Question:
I try to do circle menu like in this app.
In "expanded" mode i draw this component like follows:
'''
<RelativeLayout android:id="@+id/bigCircle">
<!--color full borders-->
<my.custom.component android:id="@+id/middleCircle">
<!--circle for buttons-->
<RelativeLayout android:id="@+id/smallCircle">
<!--minus button-->
</RelativeLayout>
</my.custom.component>
</RelativeLayout>
'''
In onDraw method of 'my.custom.component' i divide circle on 8 parts by using 'android.graphics.Path' with 'android.graphics.Paint' and some math.
Visually i have exactly as shown in the screenshot. But when i press on part of circle, i need redraw this part in another color to show user what something going on.
How i can redraw part of component's canvas cutting off from another part of canvas by 'android.graphics.Path' for example. In another word i know what redraw canvas i should do in onDraw method, i know that i can show some bitmap from drawables painted in photoshop and have some "multiscreen trouble", i know how i can determine part which user pressed. But i don't know how i can select part of canvas and redraw it.
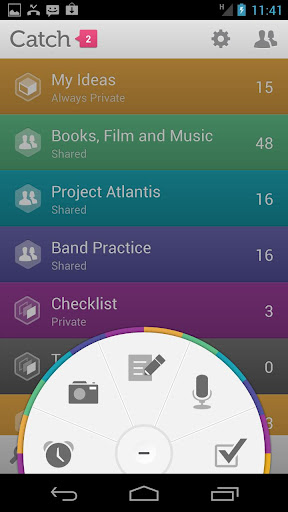
Answer: Developer of Catch here. If I'm understanding your issue, you're having trouble understanding how to specifically draw the highlight/selection indicator on a section of your circular menu.
While there are plenty of different ways one could implement it, what you're leaning towards (using 'android.graphics.Path') is how we did it. In the view hierarchy of our capture button, there's an element that serves as the canvas on which the selection highlight color (if there an active selection) is drawn.
If you had a similar custom 'View' in your layout, you could duplicate this behavior like so. First, you'll need the 'Path' that defines the selection for a particular circle segment. Using 'Path.addArc(RectF, float, float)' we can get the pizza-slice-shaped path we need:
'''
private Path getPathForSegment(float startAngle, float sweep) {
Point center = new Point(getWidth() / 2, getHeight() / 2);
RectF rect = new RectF(0f, 0f, getWidth(), getHeight());
Path selection = new Path();
selection.addArc(rect, startAngle, sweep);
selection.lineTo(center.x, center.y);
selection.close();
return selection;
}
'''
The 'getWidth()' and 'getHeight()' above are for the enclosing custom view object, so they define the bounding box that contains the circle on which the selection is drawn.
Then, in your custom view's 'onDraw(Canvas)', if your code has determined a selection should be drawn for a segment:
'''
@Override
protected void onDraw(Canvas canvas) {
// Assume one has the rest of these simple helper functions defined
if (shouldDrawSelection()) {
float startAngle = getStartAngleOfSelectedSegment();
float sweep = getSweepAngle();
Paint paint = getPaintStyleForSelectedSegment();
Path path = getPathForSegment(startAngle, sweep);
canvas.drawPath(path, paint);
}
// ...
super.onDraw(canvas);
}
'''
In the other areas of your code that are tracking touches, just call 'invalidate()' on the custom view so that it will redraw (or not) the selection path based on changes in input or state.
Remember that it's good practice to avoid 'new'ing objects in 'onDraw()', so most of these building blocks ('Path's, 'Paint's, etc.) can be constructed ahead of time (or once, on first occurrence) and reused.
Hope this is close to what you were asking!